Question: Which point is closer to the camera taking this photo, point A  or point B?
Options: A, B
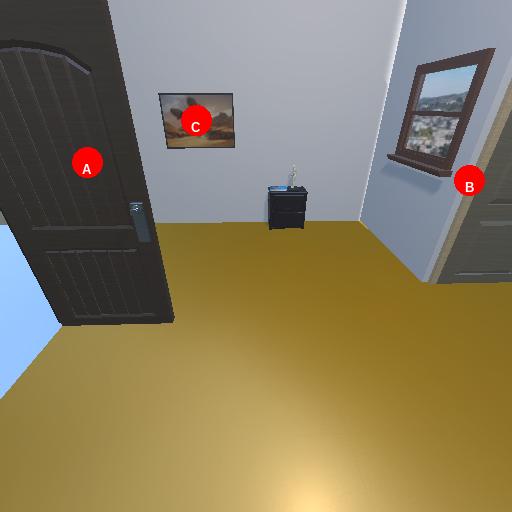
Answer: A